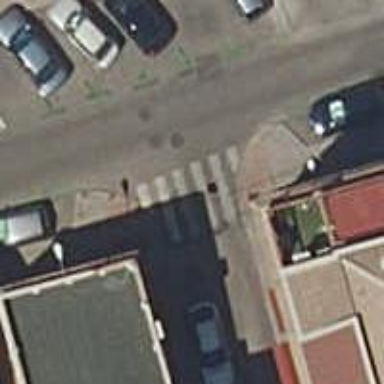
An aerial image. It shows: Asphalt footway with unmarked crossing.